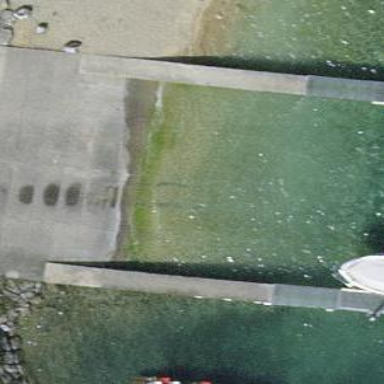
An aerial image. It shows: Slipway on leisure land.